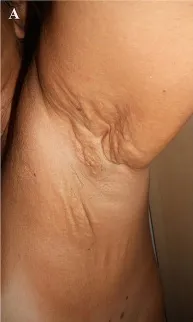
(A) Skin plaques and skin laxity in the axillary area.
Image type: medical_photograph (skin_photograph)